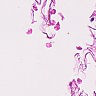
Metastatic tissue present: no